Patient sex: M
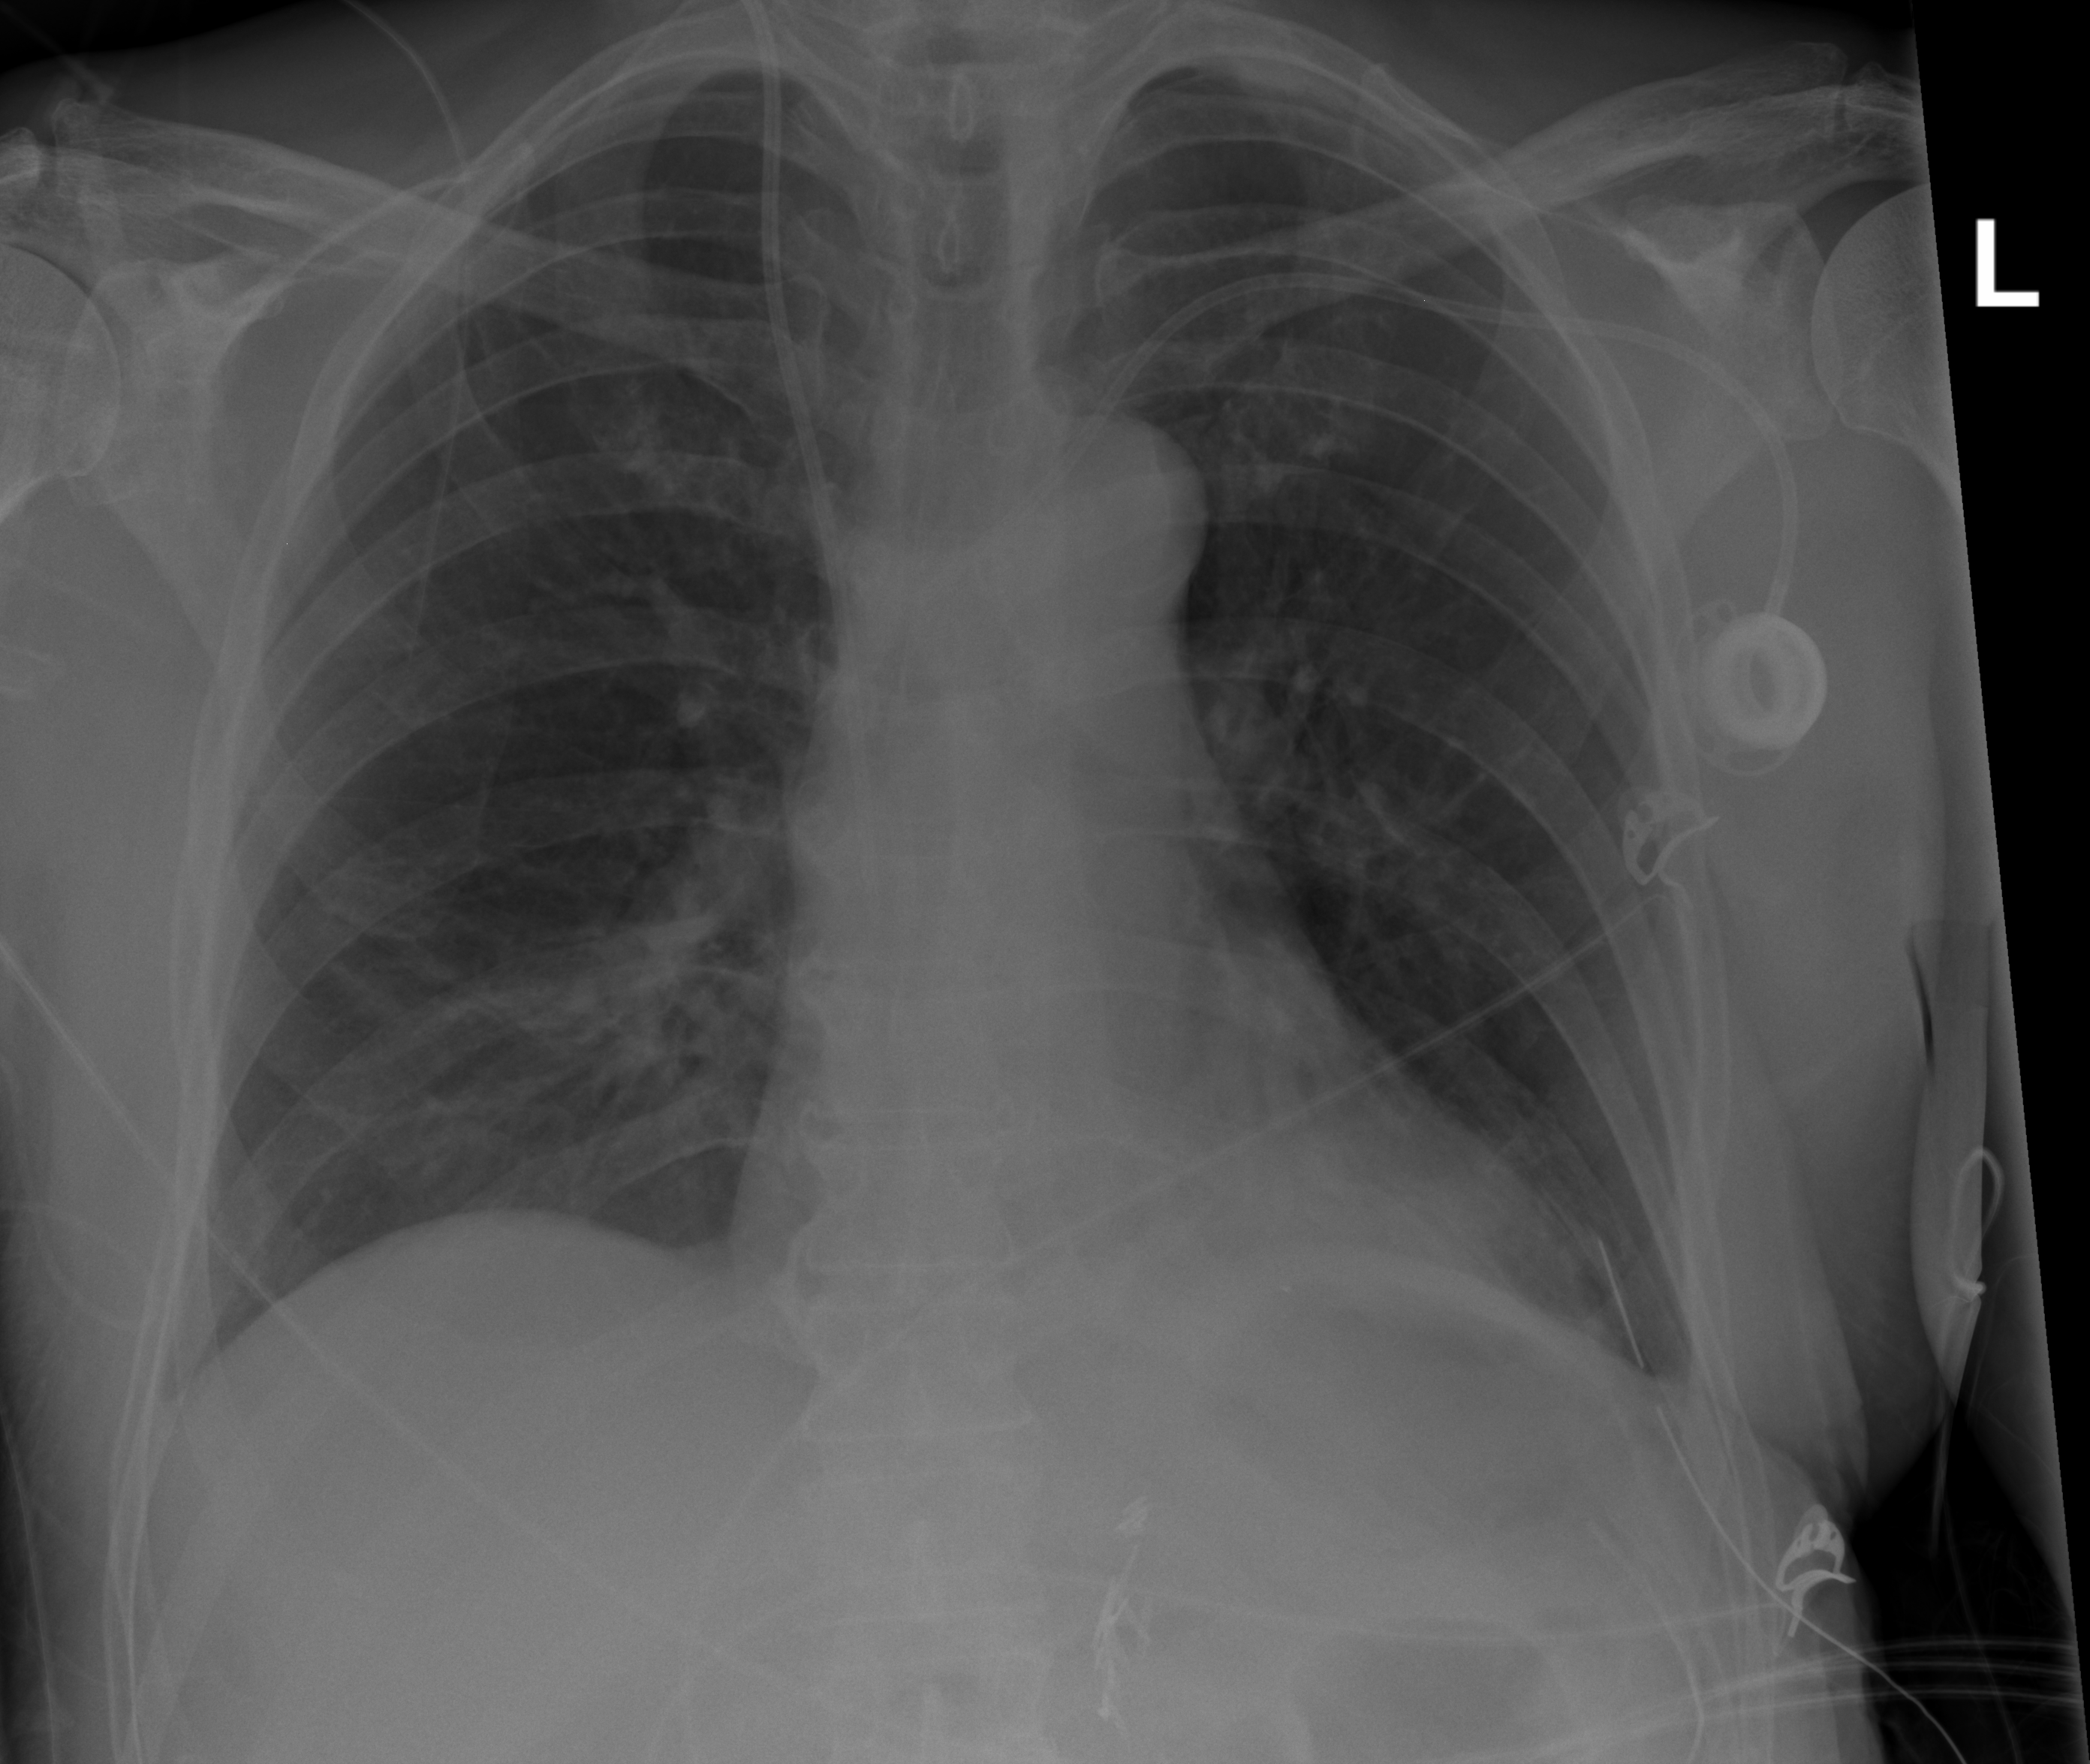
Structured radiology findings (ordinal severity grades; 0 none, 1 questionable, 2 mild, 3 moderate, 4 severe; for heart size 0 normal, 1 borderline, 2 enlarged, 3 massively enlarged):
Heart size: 0
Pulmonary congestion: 0
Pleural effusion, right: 0
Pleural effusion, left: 2
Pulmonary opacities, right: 0
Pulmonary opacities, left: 0
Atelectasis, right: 2
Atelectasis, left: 2